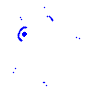
Particle: pion